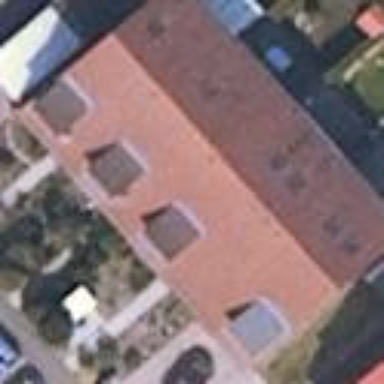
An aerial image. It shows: Terrace building.